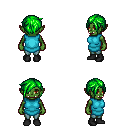
a pixel art fantasy rpg character, female body template, orc, green skin, teal tunic, teal pants, green pixie cut hairstyle, black shoes, four views (front, back, left, right), 2x2 character sprite sheet, small pixel art, hard edges, no anti-aliasing